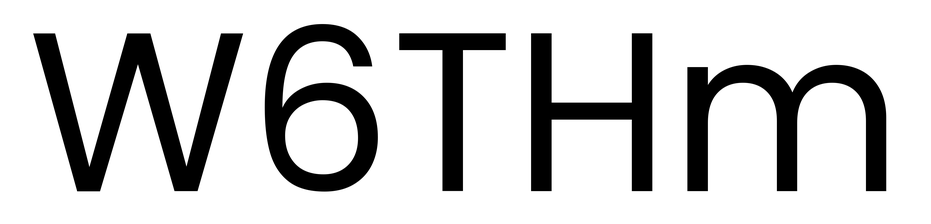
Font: Poppins-Regular